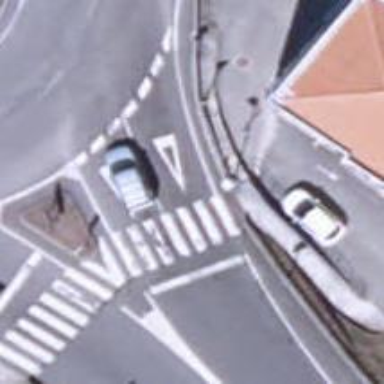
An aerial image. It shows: Uncontrolled zebra crossing on the road.